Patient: sex M, age 65
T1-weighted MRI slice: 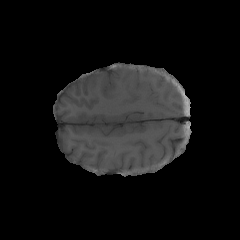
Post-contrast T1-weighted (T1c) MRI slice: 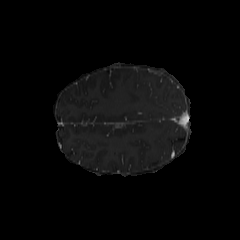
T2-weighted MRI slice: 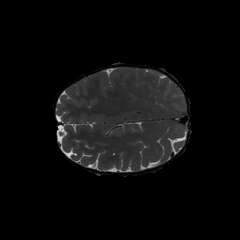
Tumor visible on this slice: no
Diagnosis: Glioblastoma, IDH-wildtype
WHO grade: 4